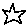
Label: star